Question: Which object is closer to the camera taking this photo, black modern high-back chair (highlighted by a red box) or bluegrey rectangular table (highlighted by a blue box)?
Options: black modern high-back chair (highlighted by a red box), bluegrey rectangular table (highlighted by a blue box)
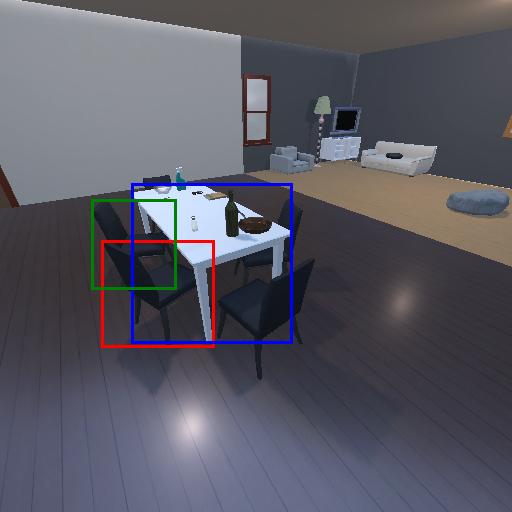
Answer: black modern high-back chair (highlighted by a red box)